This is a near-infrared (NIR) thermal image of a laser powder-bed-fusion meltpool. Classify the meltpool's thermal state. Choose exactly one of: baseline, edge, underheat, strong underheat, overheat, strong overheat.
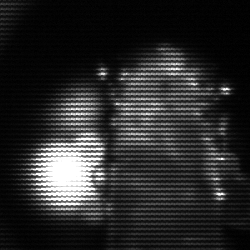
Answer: strong underheat